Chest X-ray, PA view. Patient: 66 years old, sex M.
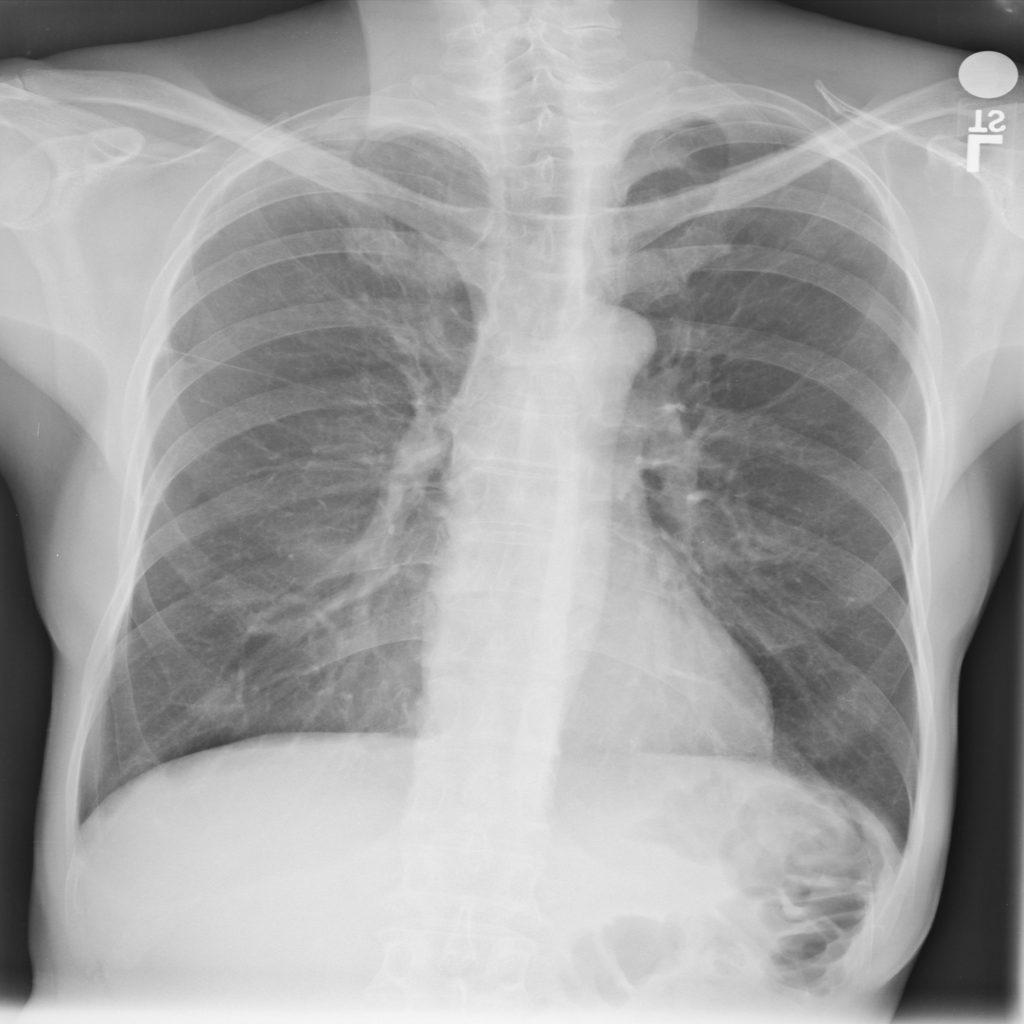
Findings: No Finding